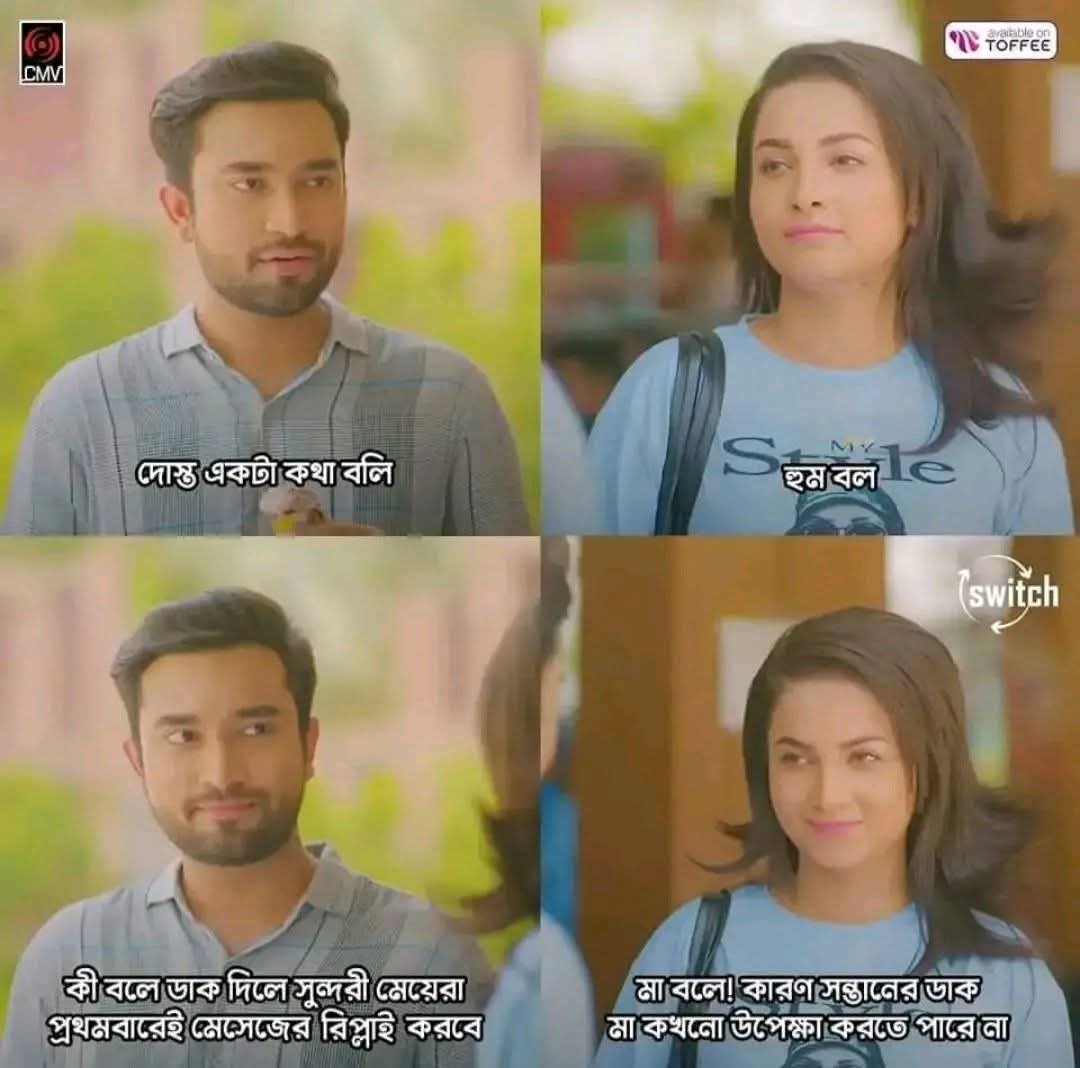
Text: দোস্ত একটা কথা বলি
হম বল
কী বলে ডাক দিলে সুন্দরী মেয়েরা প্রথমবারেই মেসেজের রিপ্লাই করবে
মা বলে! কারণ সন্তানের ডাক মা কখনো উপেক্ষা করতে পারে না
Label: Non Hate